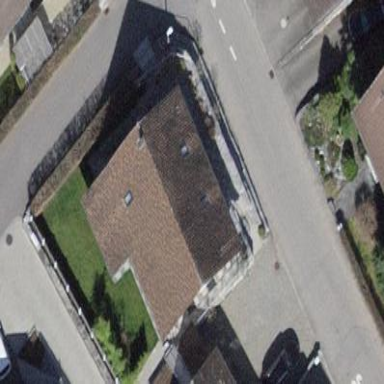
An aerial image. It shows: Building with gabled roof.